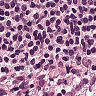
Metastatic tissue present: no